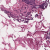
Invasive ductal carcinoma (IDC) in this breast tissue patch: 0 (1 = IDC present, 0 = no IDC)